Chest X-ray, PA view. Patient: 48 years old, sex M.
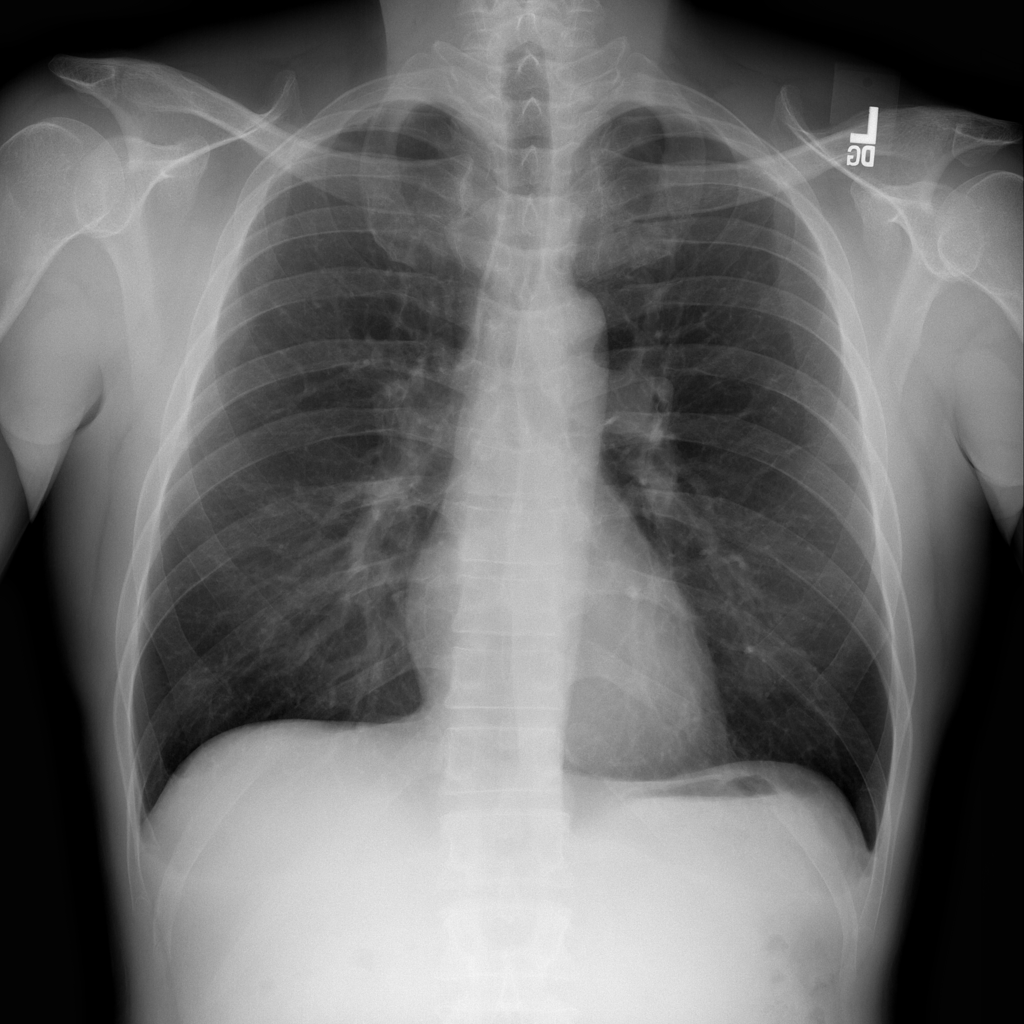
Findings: No Finding